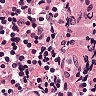
Metastatic tissue present: no